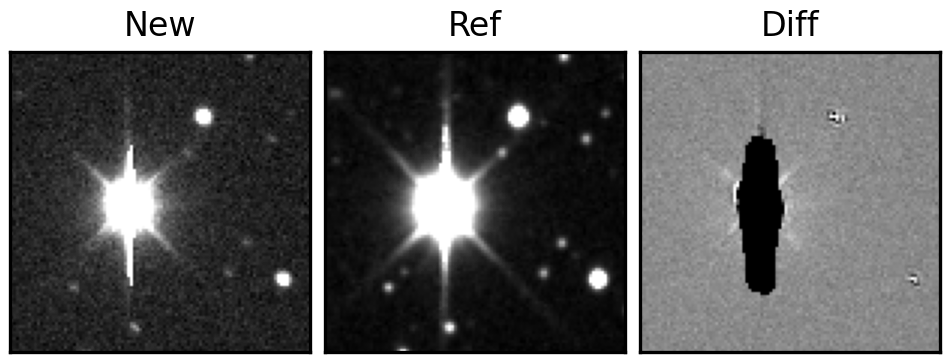
Label: bogus